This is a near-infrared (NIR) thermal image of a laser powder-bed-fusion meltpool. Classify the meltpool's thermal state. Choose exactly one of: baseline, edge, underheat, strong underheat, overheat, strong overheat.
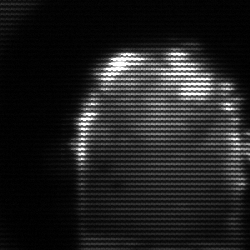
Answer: baseline